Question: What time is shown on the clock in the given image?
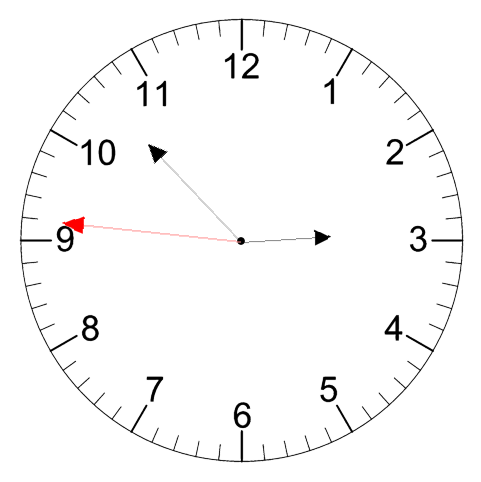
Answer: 02:52:46